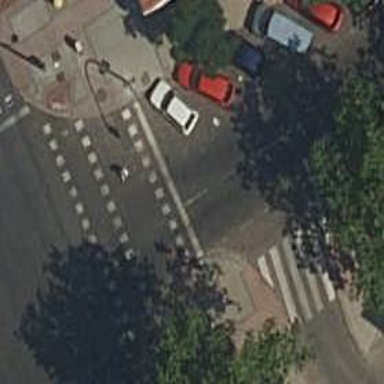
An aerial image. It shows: Road with traffic signals and zebra crossing with traffic signals.